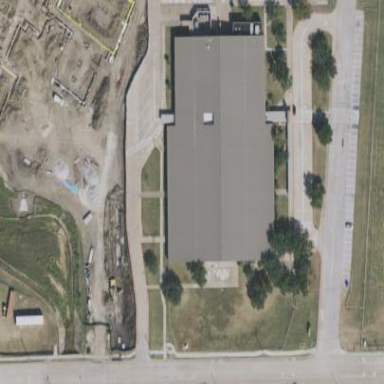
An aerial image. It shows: School building.